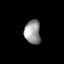
Tissue: lung
Cell type: T cells
Senescence score: 0.2269
Nuclear area (px): 373
Mean DAPI intensity: 152.231